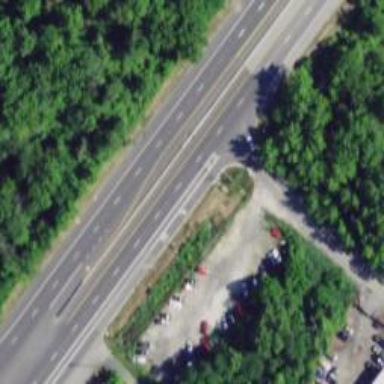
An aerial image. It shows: Asphalt road classified as trunk highway.